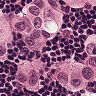
Metastatic tissue present: yes